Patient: sex M, age 31
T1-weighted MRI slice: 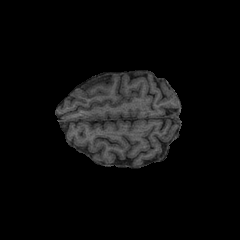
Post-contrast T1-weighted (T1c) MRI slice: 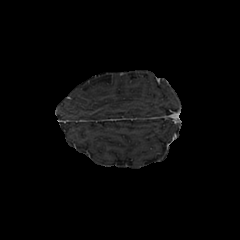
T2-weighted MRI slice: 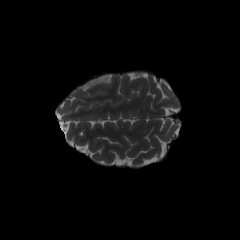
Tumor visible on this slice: yes
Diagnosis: Astrocytoma, IDH-mutant
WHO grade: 2